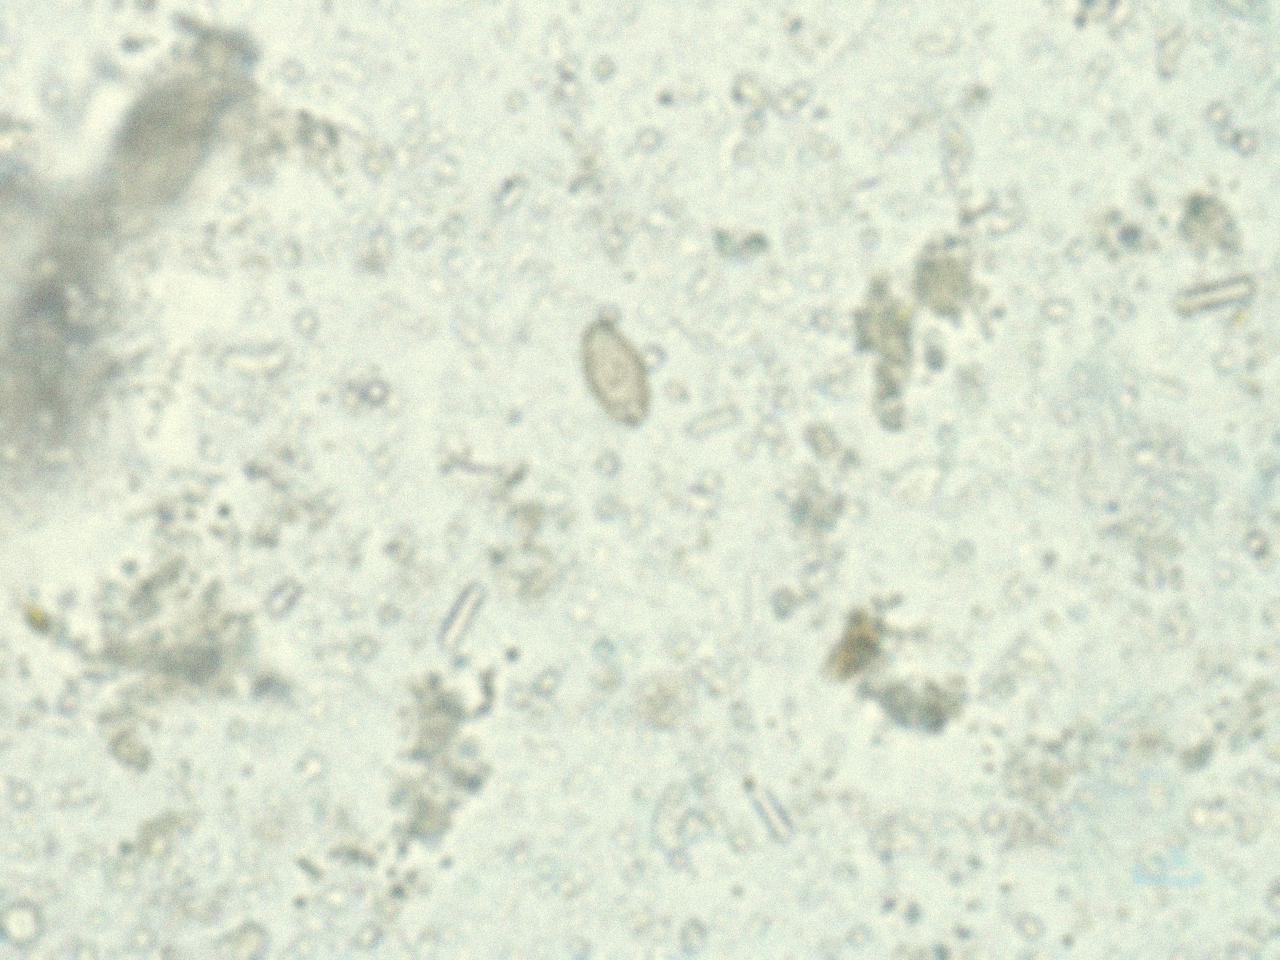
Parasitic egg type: Opisthorchis viverrine